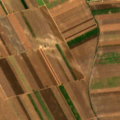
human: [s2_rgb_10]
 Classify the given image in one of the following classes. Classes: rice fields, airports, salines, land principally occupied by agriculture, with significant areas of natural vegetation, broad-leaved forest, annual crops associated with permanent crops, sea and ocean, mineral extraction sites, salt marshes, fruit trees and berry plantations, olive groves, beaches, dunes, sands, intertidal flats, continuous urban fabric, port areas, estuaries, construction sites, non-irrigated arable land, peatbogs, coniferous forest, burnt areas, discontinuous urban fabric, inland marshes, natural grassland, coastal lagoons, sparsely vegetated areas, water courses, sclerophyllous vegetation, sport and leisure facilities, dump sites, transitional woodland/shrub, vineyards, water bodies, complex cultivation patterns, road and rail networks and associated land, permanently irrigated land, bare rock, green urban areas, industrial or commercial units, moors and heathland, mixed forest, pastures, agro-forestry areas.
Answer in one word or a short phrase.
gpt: non-irrigated arable land